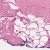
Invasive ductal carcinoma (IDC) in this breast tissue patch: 0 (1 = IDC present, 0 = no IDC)